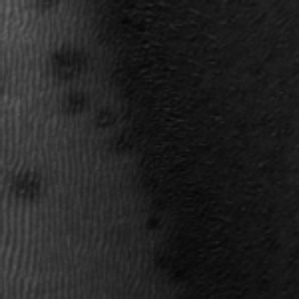
Label: frost